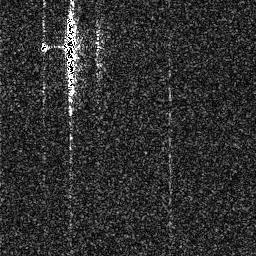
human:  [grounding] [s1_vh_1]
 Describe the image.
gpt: In the satellite image, there is  <ref>1 large ship </ref> <box>[[23, 3, 31, 40, 0]]</box> located at top left.